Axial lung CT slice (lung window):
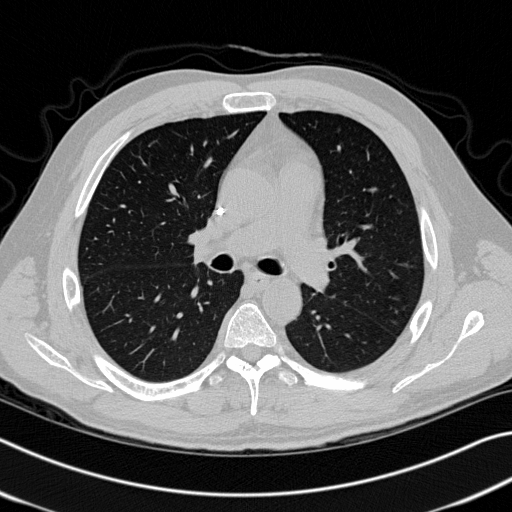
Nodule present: no